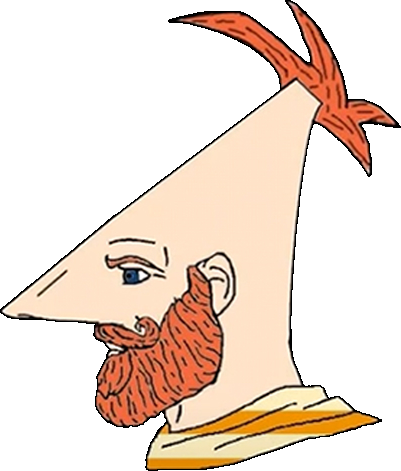
Label: 4_Yes_Chad